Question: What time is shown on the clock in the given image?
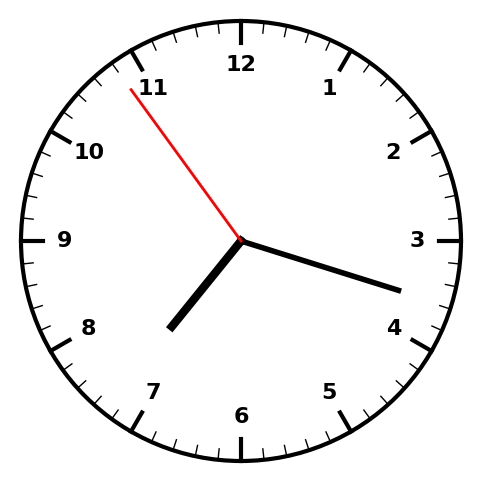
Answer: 07:17:54